Aerial crown-view tile of a tropical tree (Barro Colorado Island, Panama), acquired 20240918:
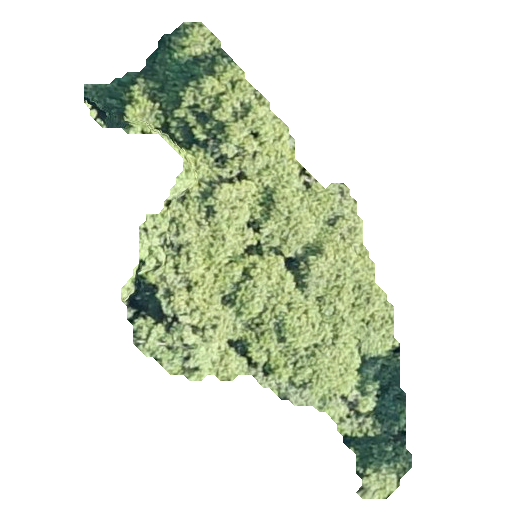
Species: Luehea seemannii
GBIF accepted scientific name: Luehea seemannii
Crown area: 114.891 m²